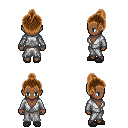
a pixel art fantasy rpg character, female body template, human, dark skin, white robe, white pants, brown short topknot hairstyle, gray slippers, four views (front, back, left, right), 2x2 character sprite sheet, small pixel art, hard edges, no anti-aliasing